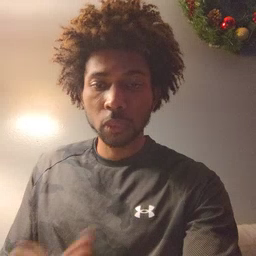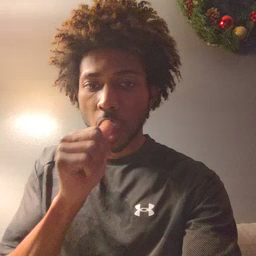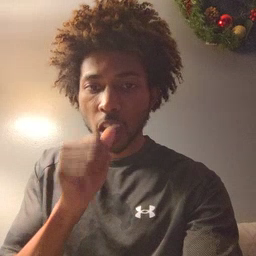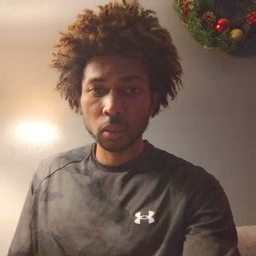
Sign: nuts